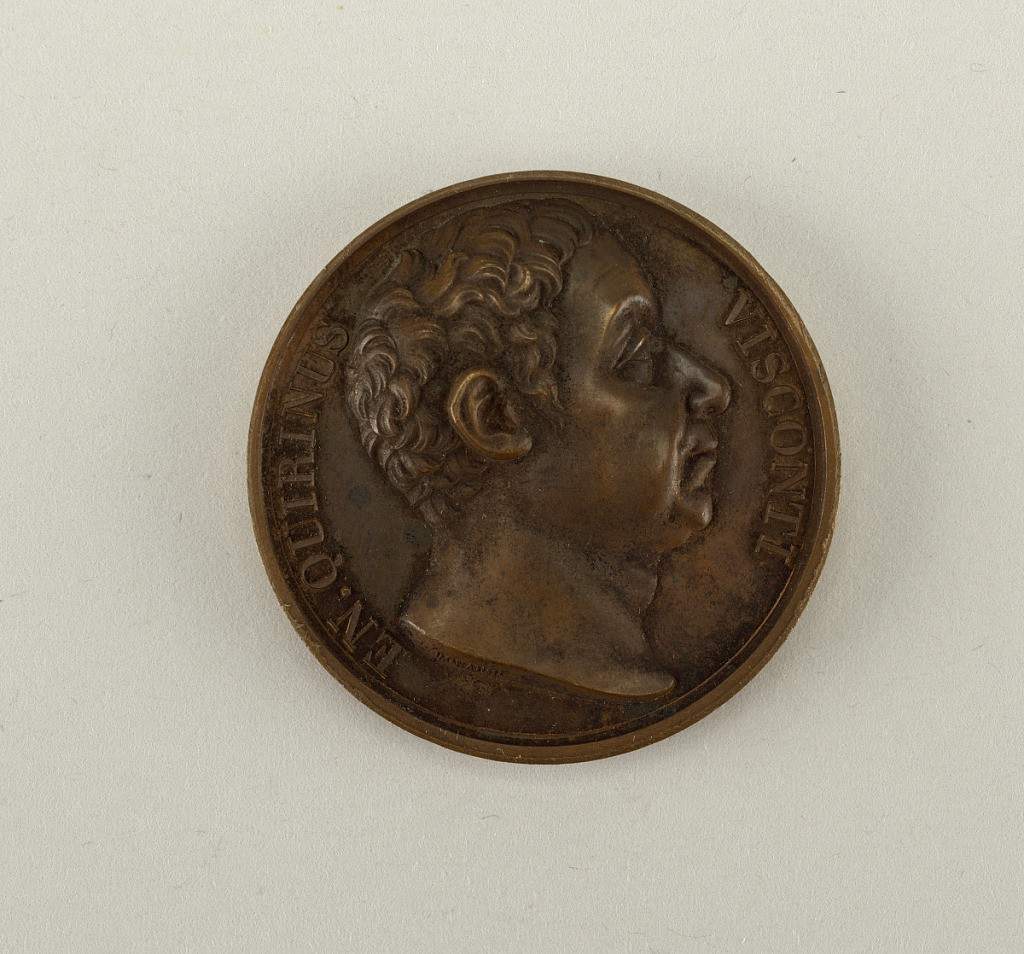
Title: Galerie métallique des grands hommes français (Great Men of France)
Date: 1818
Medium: Cast bronze
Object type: Medal
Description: Bust Ennius-Quirinus Visconti (1751 - 1818).